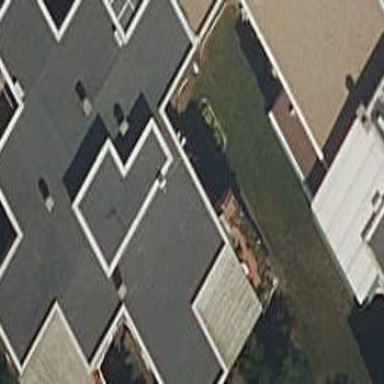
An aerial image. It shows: Residential building.